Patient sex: F
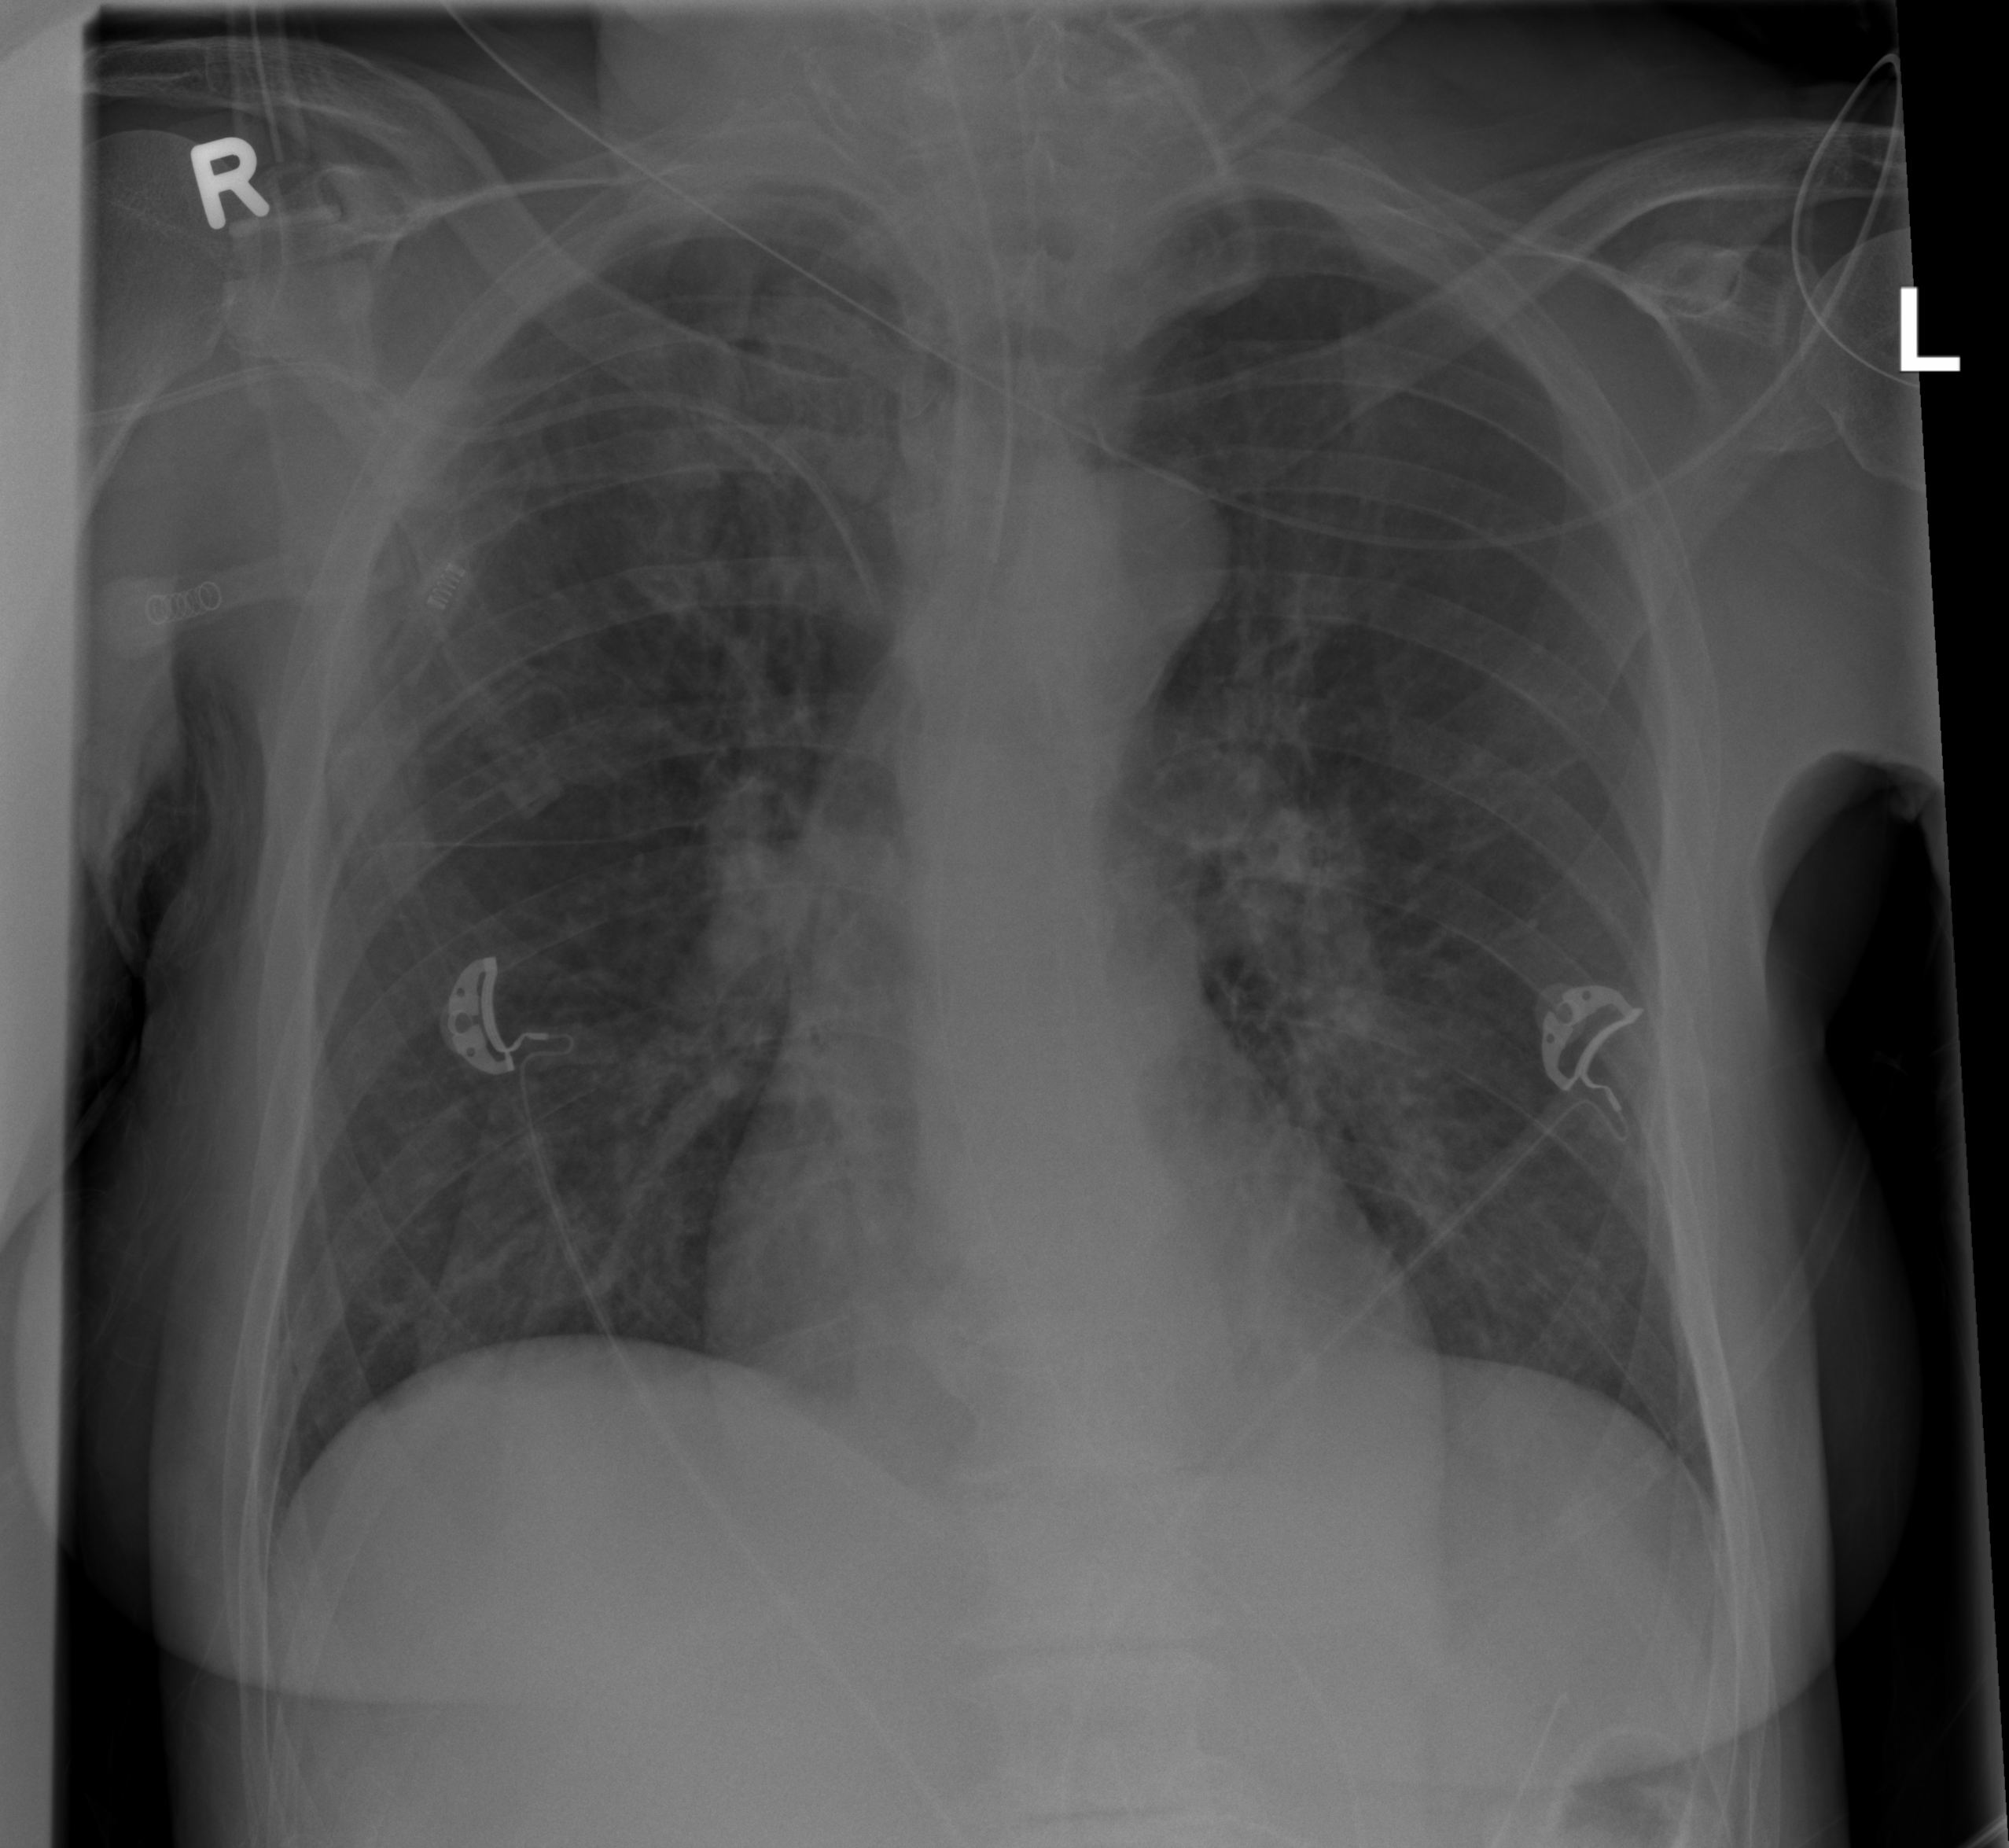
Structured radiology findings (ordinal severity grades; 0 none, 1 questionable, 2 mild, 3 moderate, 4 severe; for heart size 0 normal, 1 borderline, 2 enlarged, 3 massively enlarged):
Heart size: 0
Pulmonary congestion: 2
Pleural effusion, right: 0
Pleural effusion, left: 0
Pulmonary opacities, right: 2
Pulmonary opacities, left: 2
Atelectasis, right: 2
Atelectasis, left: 2